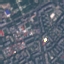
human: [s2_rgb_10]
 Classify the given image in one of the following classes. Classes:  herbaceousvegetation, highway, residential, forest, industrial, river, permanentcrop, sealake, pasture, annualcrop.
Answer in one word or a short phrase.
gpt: Residential